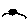
Label: sun